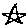
Label: star